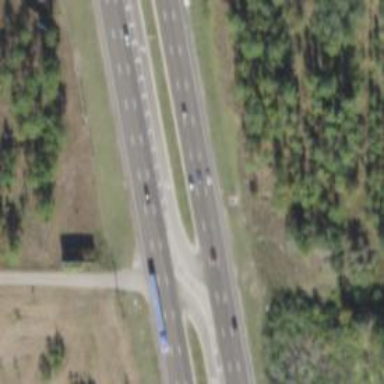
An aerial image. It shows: Trunk link highway.